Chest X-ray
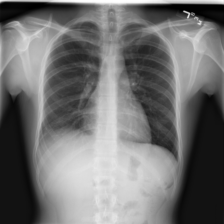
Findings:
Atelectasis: negative
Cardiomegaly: negative
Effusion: negative
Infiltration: negative
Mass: negative
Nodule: negative
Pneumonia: negative
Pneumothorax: negative
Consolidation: negative
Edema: negative
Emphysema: negative
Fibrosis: negative
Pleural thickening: negative
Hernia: negative